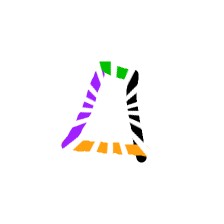
Shape: trapezoid